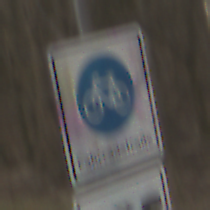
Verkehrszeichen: BeginnFahrradstrasse
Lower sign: MehrspurigeFahrzeugeFrei2
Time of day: MorningAfternoon
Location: Outdoor (Nature)
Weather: PartlyCloudy
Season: Winter
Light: Natural